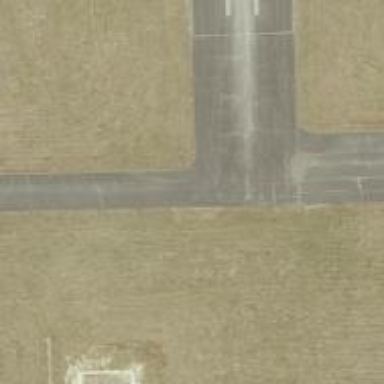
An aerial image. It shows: Image of taxiway at airport.